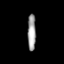
Tissue: lung
Cell type: Epithelial cells
Senescence score: 0.1925
Nuclear area (px): 296
Mean DAPI intensity: 158.841